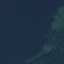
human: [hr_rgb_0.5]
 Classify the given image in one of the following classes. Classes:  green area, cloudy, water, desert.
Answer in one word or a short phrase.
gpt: water